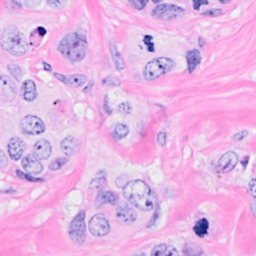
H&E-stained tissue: Breast